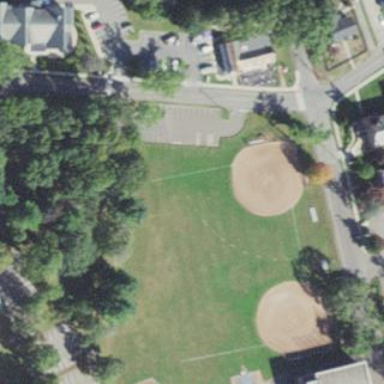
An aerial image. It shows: Baseball pitch for leisure and sports activities.